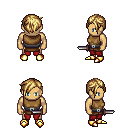
a pixel art fantasy rpg character, male body template, human, tanned skin, leather chest armor, red pants, blonde pixie cut hairstyle, gold boots, dagger, four views (front, back, left, right), 2x2 character sprite sheet, small pixel art, hard edges, no anti-aliasing